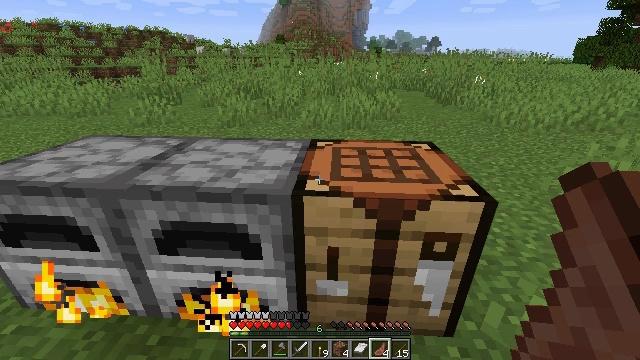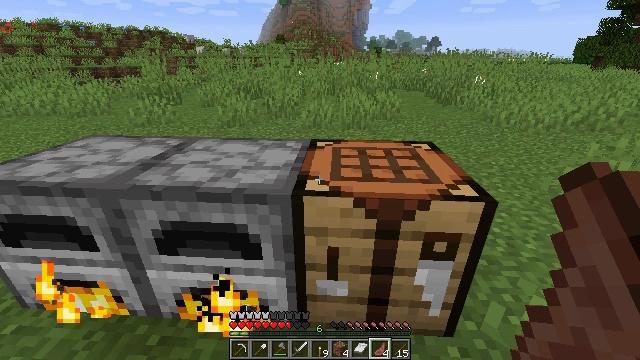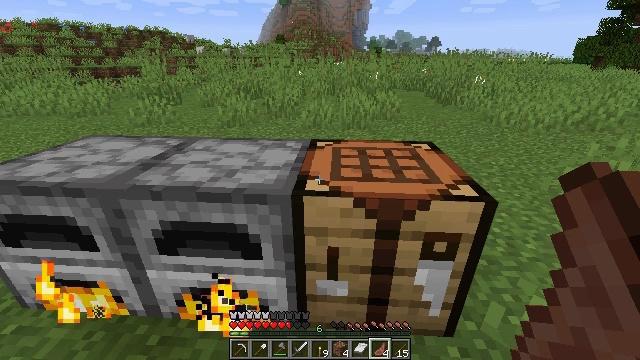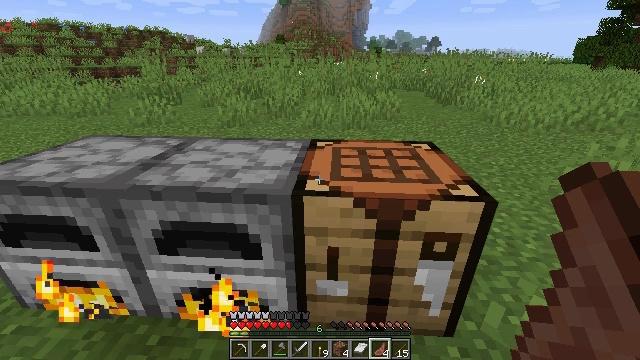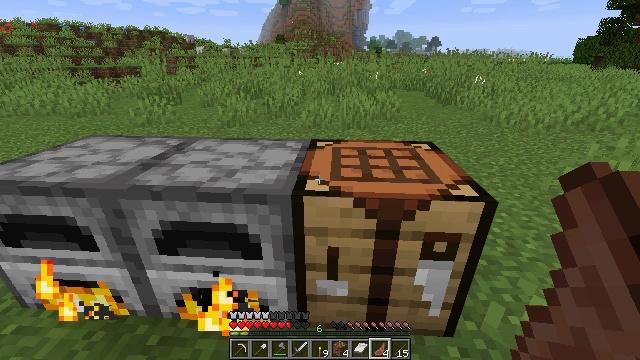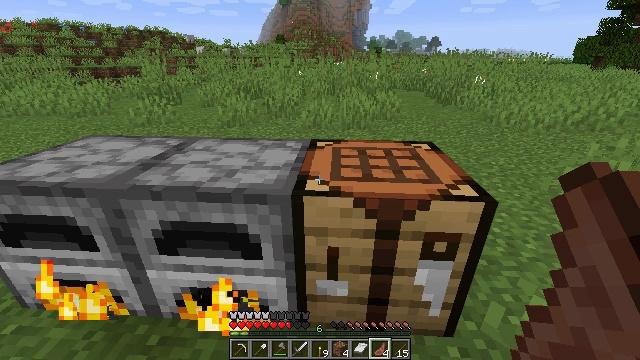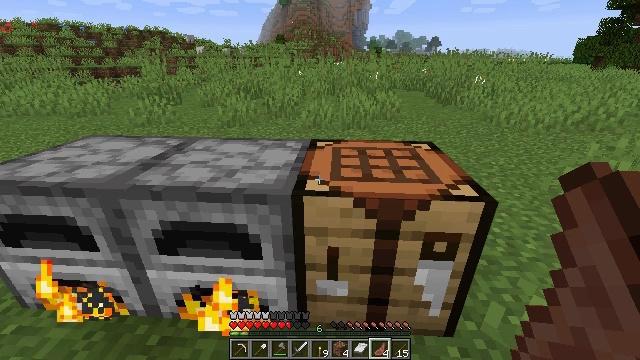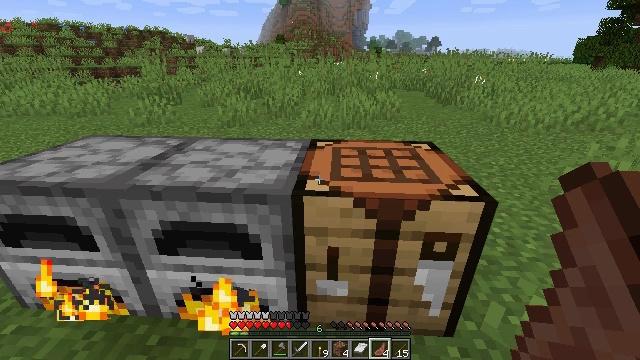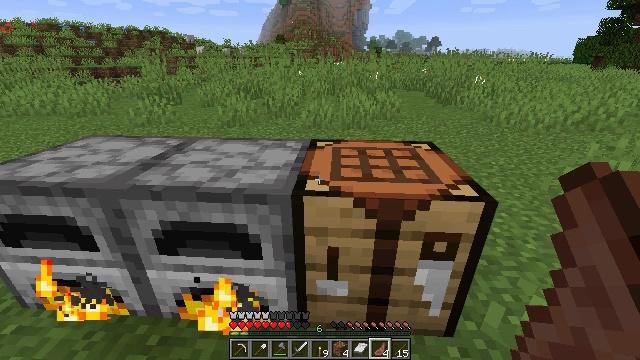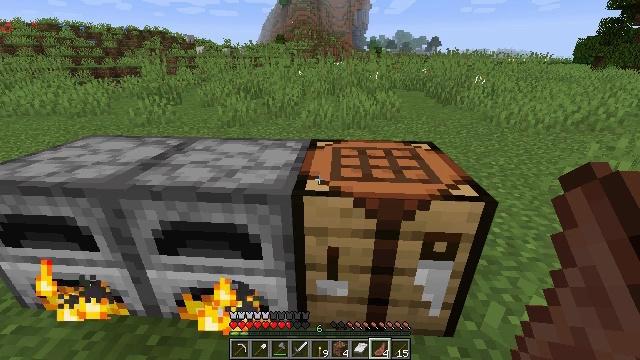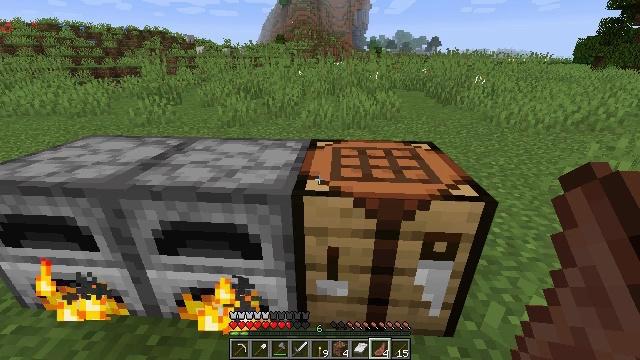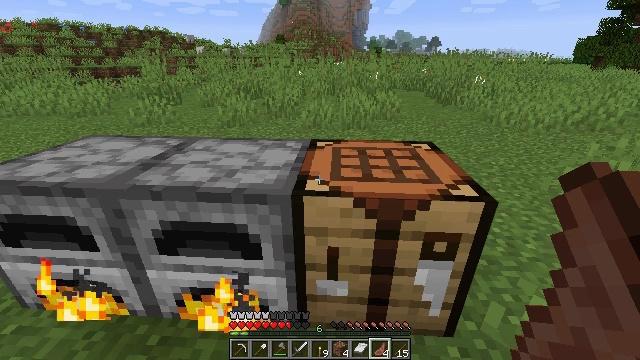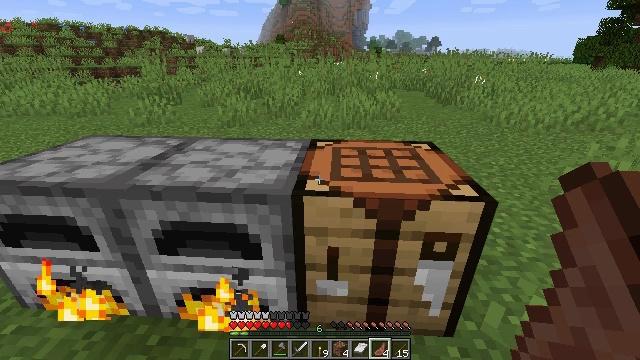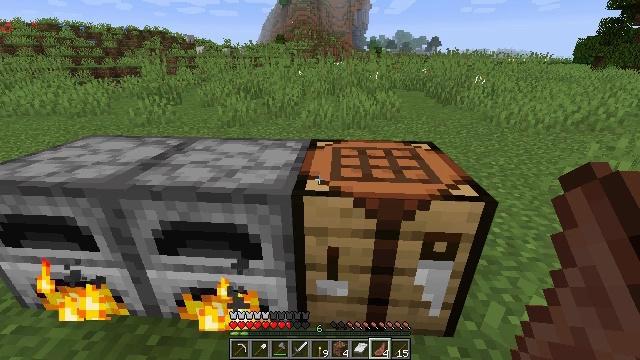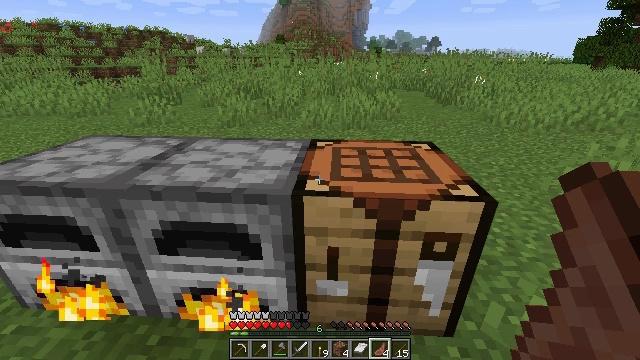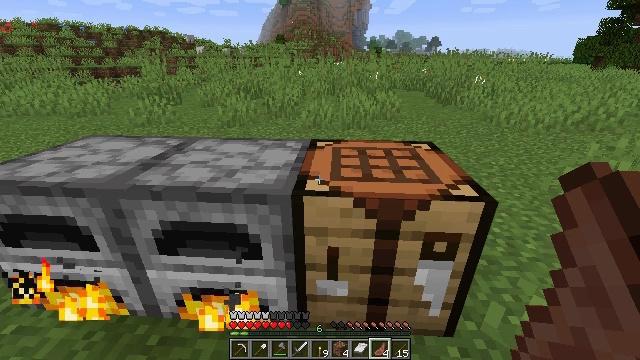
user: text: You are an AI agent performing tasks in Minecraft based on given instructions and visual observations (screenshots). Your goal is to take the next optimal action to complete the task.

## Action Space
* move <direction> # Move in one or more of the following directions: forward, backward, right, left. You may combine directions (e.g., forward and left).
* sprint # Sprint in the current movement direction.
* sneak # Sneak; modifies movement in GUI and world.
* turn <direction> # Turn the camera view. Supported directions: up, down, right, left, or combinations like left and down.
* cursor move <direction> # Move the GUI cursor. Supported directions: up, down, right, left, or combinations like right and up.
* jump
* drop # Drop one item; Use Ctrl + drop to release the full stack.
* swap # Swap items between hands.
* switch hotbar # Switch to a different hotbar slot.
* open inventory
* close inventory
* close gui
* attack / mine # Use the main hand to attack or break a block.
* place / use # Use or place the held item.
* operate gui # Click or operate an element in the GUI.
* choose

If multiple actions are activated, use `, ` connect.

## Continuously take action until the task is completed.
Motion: motion action
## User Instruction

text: Hunt the zombie villager.
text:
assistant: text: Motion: no_op
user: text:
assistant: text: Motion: no_op
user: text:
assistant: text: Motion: no_op
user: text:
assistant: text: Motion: no_op
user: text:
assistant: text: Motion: no_op
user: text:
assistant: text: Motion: no_op
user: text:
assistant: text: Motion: no_op
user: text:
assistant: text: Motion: no_op
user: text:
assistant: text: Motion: no_op
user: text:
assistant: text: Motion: no_op
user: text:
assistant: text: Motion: no_op
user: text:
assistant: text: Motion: no_op
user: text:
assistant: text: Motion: no_op
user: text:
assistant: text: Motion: no_op
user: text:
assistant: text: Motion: no_op
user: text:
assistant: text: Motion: no_op
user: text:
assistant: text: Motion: no_op
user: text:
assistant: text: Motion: no_op
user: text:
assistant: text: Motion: no_op
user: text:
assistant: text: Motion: no_op
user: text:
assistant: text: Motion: no_op
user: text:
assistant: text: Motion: no_op
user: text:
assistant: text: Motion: no_op
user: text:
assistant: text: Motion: no_op
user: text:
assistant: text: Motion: no_op
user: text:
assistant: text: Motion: no_op
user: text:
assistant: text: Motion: no_op
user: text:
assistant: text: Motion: no_op
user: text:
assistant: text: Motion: no_op
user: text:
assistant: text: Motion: no_op